Interaction volume radius: 5 \u00c5
Interaction volume height: 10 \u00c5
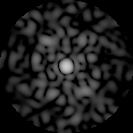
Disorder parameter: 0.8431